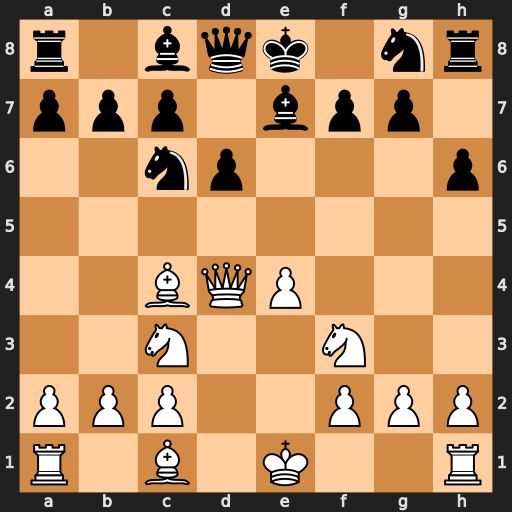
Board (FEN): r1bqk1nr/ppp1bpp1/2np3p/8/2BQP3/2N2N2/PPP2PPP/R1B1K2R
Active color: w
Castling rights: KQkq
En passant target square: -
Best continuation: Qxg7